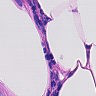
Metastatic tissue present: no